Field crop: maize
Growth stage: 2
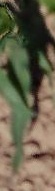
Species: maize